Question: I'm coding my menus, this time using CSS for the animations and js to change the classes from showing, to hidden and semi hidden. (I haven't started on the js yet)
Some problems I'm not figuring how to fix (getting really stressed).
- - -
'''
html,
body {
background: #E6E6E6;
}
.menu {
overflow: hidden;
position: fixed;
height: 100%;
width: 100%;
-webkit-transition: all ease .65s;
-moz-transition: all ease .65s;
-ms-transition: all ease .65s;
-o-transition: all ease .65s;
transition: all ease .65s;
}
.left {
right: 0;
margin-right: 0;
}
.left.bar {
right: 100%;
margin-right: -60px;
}
.left.hidden {
right: 100%;
margin-right: 0;
}
.menu > .links {
color: white;
font-family: sans-serif;
font-size: 2.5em;
font-weight: 500;
text-align: center;
text-transform: uppercase;
}
.menu li {
color: rgba(255, 255, 255, .75);
cursor: pointer;
list-style: none;
padding: 15px;
margin: 5px;
-webkit-transition: all ease 1s;
-moz-transition: all ease 1s;
-ms-transition: all ease 1s;
-o-transition: all ease 1s;
transition: all ease 1s;
}
.menu li:hover {
color: rgba(255, 255, 255, 1);
background: rgba(0, 0, 0, .1);
}
.m1 {
background: orange;
z-index: 8;
}
'''
'''
<div class="menu left m1">
<div class="links l1">
<ul>
<li data-open=".m2">Architecture</li>
<li data-open=".m3">Coding</li>
<li data-open=".m4">Thesis</li>
</ul>
</div>
</div>
'''

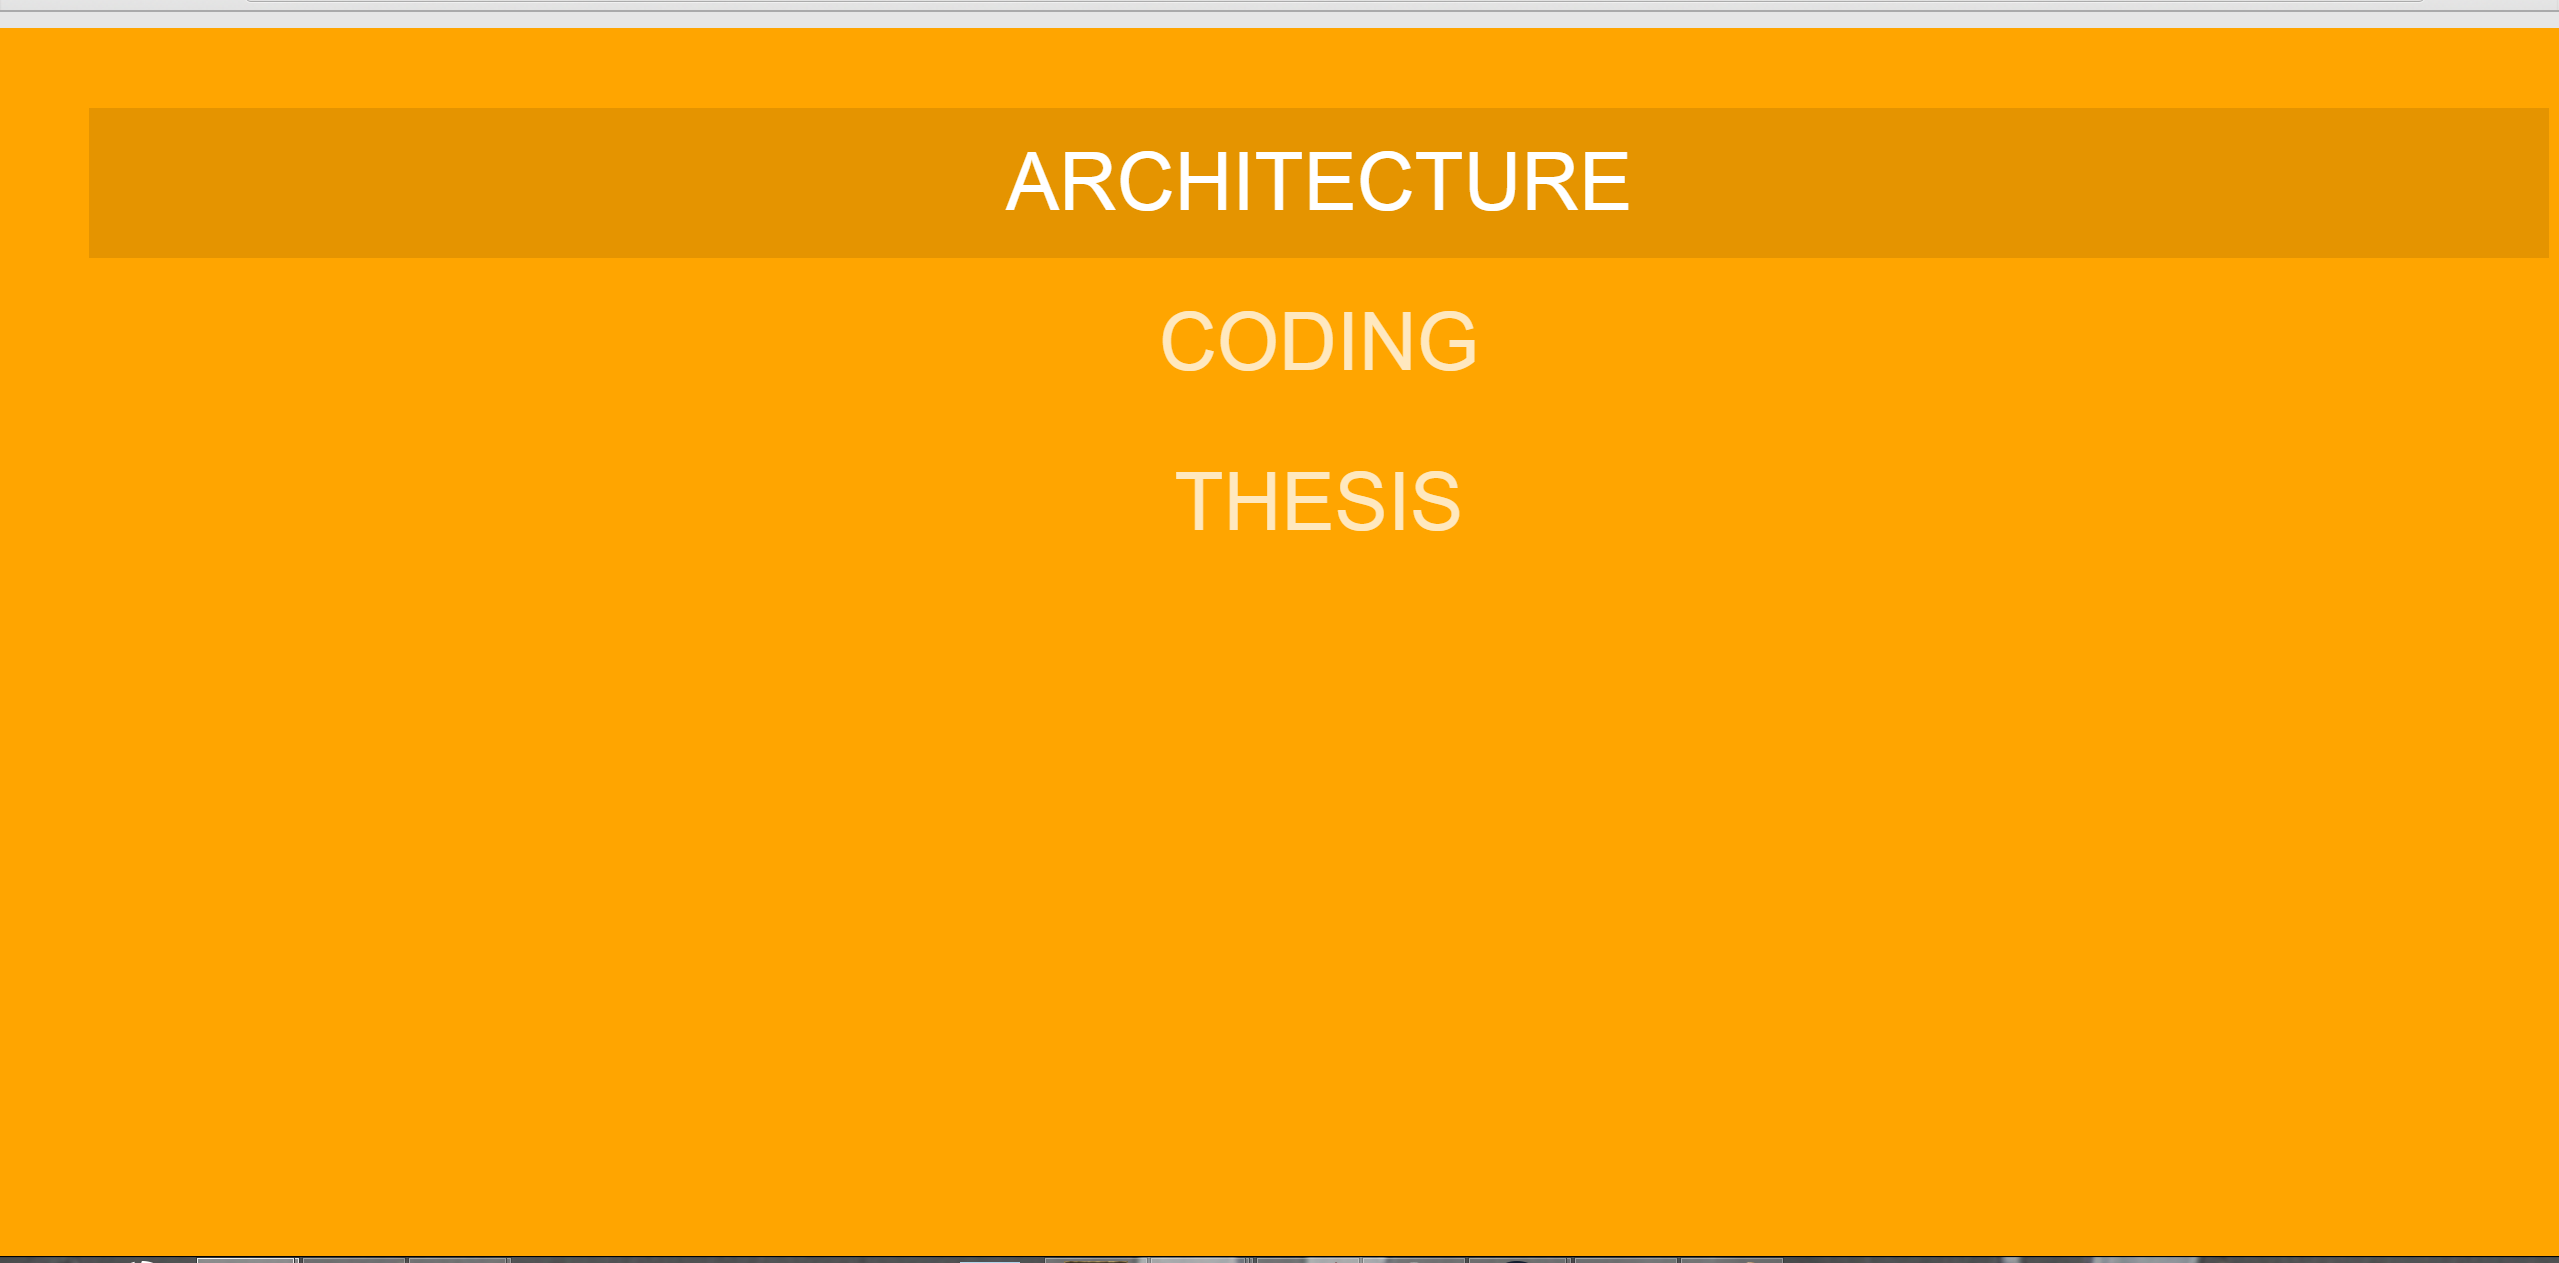
Answer: To remove space to the left and top, you must override default styling of your ul:
'''
ul{
padding: 0;
margin: 0;
}
'''
and to center vertically, i'd do it like this:
'''
.links ul{
position: relative;
top: 50%;
-webkit-transform: translateY(-50%);
-ms-transform: translateY(-50%);
transform: translateY(-50%);
}
.links{
height: 100%;
}
'''
Check it out here: <URL>